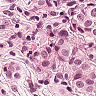
Metastatic tissue present: yes